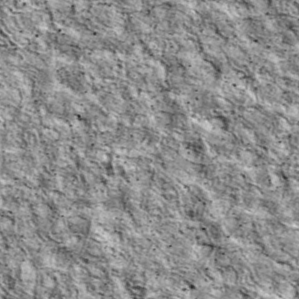
Label: non_frost